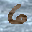
Label: 6